Question: I have ASP.NET application with navigation menu. I've created menu in code behind (C#) using HtmlGenericControl class ("ul" and "li" elements) and CSS. The CSS looks as following:
'''
ul.navMenu {
padding: 0px;
margin: 0px;
width: 1000px;
list-style: none;
position: relative;
z-index: 100000;
}
ul.navMenu ul {
position: absolute;
left: 0;
top: 100%;
display: none;
padding: 0px;
margin: 0px;
}
ul.navMenu li {
display: inline;
float: left;
position: relative;
}
ul.navMenu a {
text-decoration: none;
padding: 10px 0px;
width: 100px;
background: gainsboro;
color: #010101;
float: left;
text-align: center;
border: 1px solid #ffffff;
text-transform: uppercase;
}
ul.navMenu a:hover {
background: #d91703;
color: #ffffff;
}
ul.navMenu ul a {
width: 150px;
font-size: 10px;
}
ul.navMenu ul li {
display: block;
margin: 0px;
}
ul.navMenu li:hover ul {
display: block;
}
ul.navMenu ul ul {
top: 0;
left: 100%;
}
ul.navMenu li:hover ul ul {
display: none;
}
ul.navMenu ul li:hover ul {
display: block;
}
'''
The issue is when I've set z-index to 100000 in order to keep it on top of all other elements, there are some windows that pop up and the menu is visible through them, which doesn't look nice. Please, take a look at the screen shot below where you can see white pop up window and menu line visible through it. The menu shouldn't be visible. It should be behind the window.
I'm not sure how to make it work.

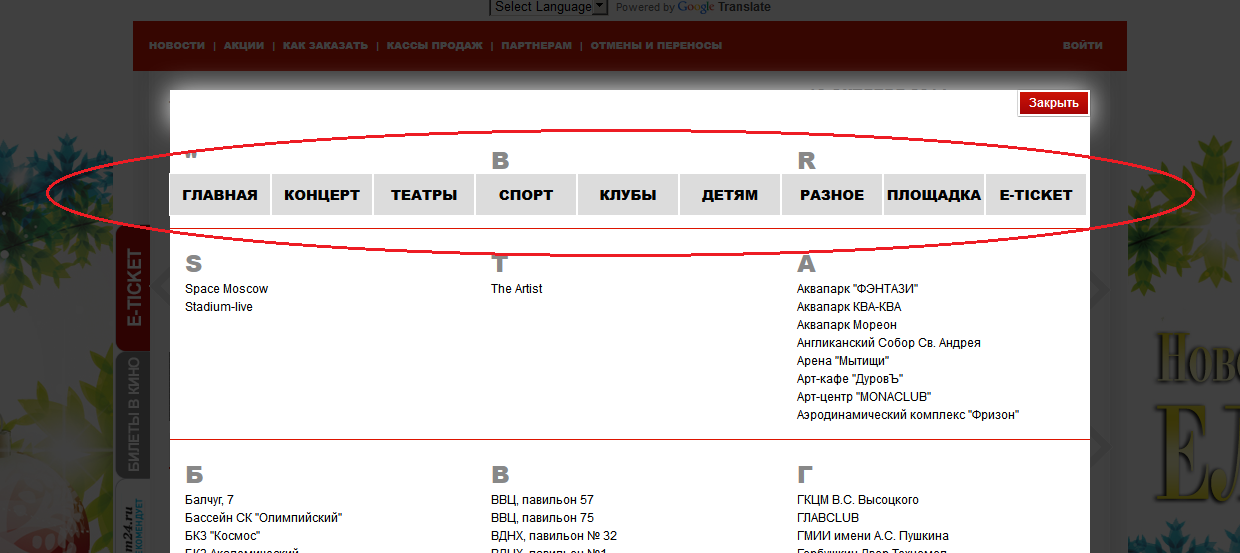
Answer: As a rule of thumb... when planning your app design think in the different layers you are going to show. Think wich ones are going to show on top and wich ones are going to go below with others.
When you have this, just number your different layers from lower to higher, and keep in mind that layers without z-index have a z-index of 0.
If you want to be able to "insert" future layers in between of your current ones without having to recode your styles, you can number them in steps of 10.